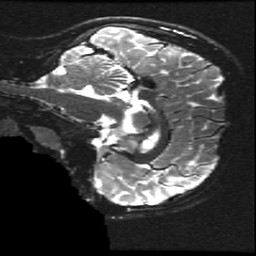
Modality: T2w
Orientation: sagittal
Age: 11
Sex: female
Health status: ill
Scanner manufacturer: ge
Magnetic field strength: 3 T
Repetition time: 7.5 s
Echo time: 0.1015 s